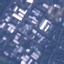
Land use / land cover class: Industrial